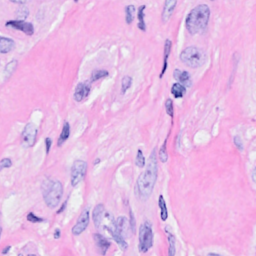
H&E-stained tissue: Breast